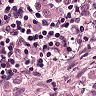
Metastatic tissue present: yes